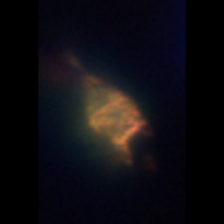
Taxon: Ceratium
Group: Dinoflagellates